Field crop: maize
Growth stage: 2
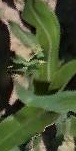
Species: maize